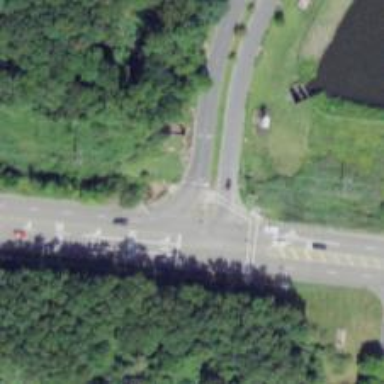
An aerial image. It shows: Asphalt footway with uncontrolled pedestrian crossing marked with lines.